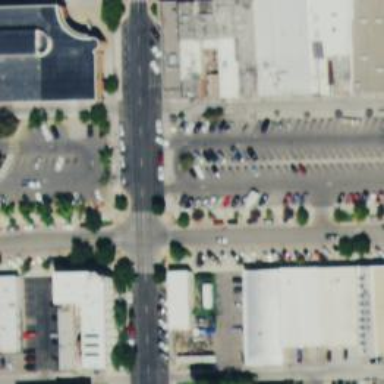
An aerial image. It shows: Parking space.